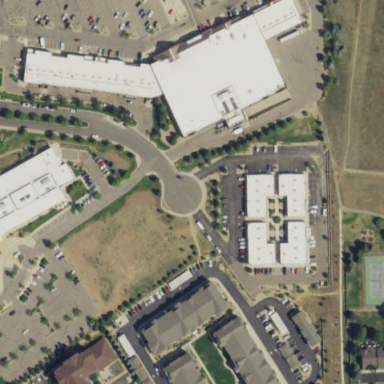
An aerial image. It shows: Retail area.